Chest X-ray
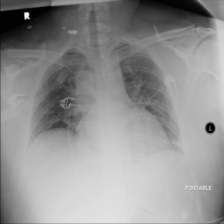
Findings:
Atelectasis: negative
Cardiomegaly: negative
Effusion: negative
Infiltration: negative
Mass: negative
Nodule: negative
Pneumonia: negative
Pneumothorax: negative
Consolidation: negative
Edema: negative
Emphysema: negative
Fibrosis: negative
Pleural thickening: negative
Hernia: negative